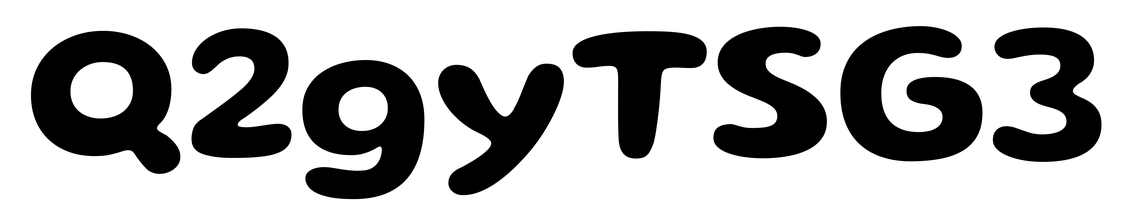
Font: Gluten_SemiBold